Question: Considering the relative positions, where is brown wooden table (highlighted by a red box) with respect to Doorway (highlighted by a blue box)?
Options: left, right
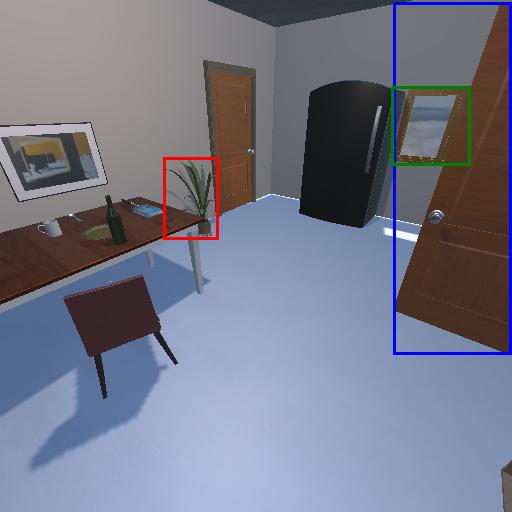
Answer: left